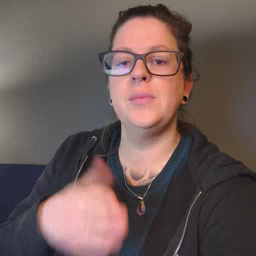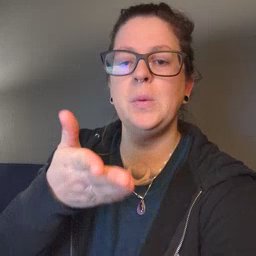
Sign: boat